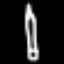
Label: pencil